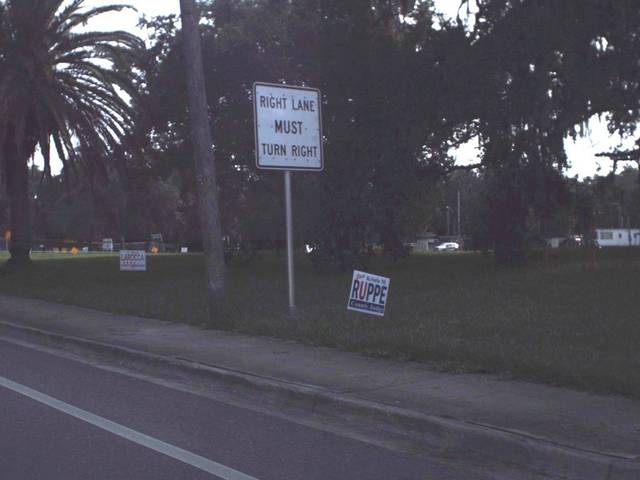
Region: United States
Coordinates: 28.555, -82.394